Question: here is an example of the JSON string:
'''
[{"Description":"Administrators can do everything on the site","Id":"381ede0e-3bc1-4d71-83d8-bbb62a3b8aaa","Name":"Admin"},{"Description":"Technical users with limited permissions a","Id":"7a632af6-214b-4a8e-a3f8-9c0aafae2645","Name":"Technical"}]
'''
here is my script so far:
'''
//Get Users Roles:
$.getJSON('@Url.Action("GetAUsersRegisteredRoles")' + '/' + selectedUser, function (json) {
console.log('1:');
console.log(json);
//Parse JSON
$.each(json, function () {
$.each(this, function (k, v) {
alert(v.Id + v.Name +v.Description);
})
});
});
'''
I know I am doing something wrong with the way that I am parsing it?
Im sure its just something silly.
Here is the view of the json array in the console:

When I run it in the browser my alert popup comes 6 times and says 'NaN'
I looked at: <URL> which helped me get to where I am now.
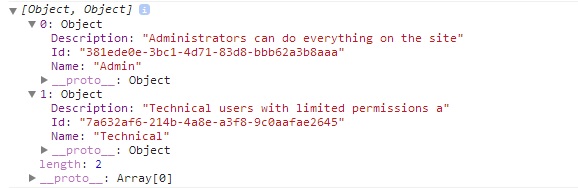
Answer: Maybe you don't need the second loop
'''
$.each(json, function (k, v) {
alert(v.Id + v.Name + v.Description);
});
'''